Field crop: maize
Growth stage: 2
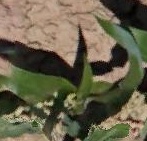
Species: maize